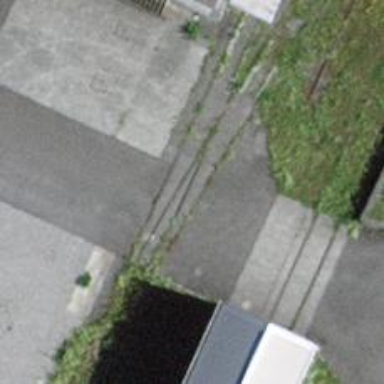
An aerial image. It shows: Single-track railway spur.